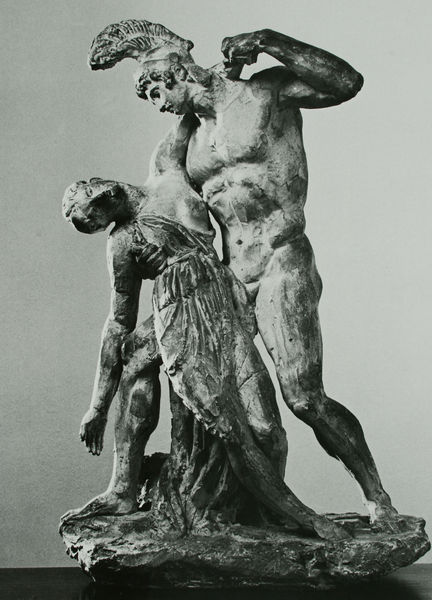
Titel: Achilles und Penthesilea
Künstler: Bertel Thorvaldsen
Standort: Kopenhagen
Institution: Thorvaldsen Museum
Schlagwörter: akt, feder, fuß, gott, gruppe, hand, held, kampf, kopf, kämpfer, körper, mann, nackt, umhang, menschen, mädchen, brust, busen, frau, grau, hut, kleid, köpfe, marmor, männer, schwarz, stützen, gürtel, tuch, bart, arm, arme, falten, halten, mensch, mord, sockel, stehen, stein, tod, tot, tragen, boden, figur, gewand, haare, stehend, stoff, paar, locken, skulptur, statue, beine, federbusch, bein, liebe, umarmung, haltung, fels, figuren, gewalt, krieg, muskeln, socke, bildhauerei, bronze, faltenwurf, kontrapost, plastik, platte, plinthe, oberschenkel, oberkörper, foto, fotografie, photographie, stütze, antike, krank, leblos, schwarzweiß, faust, schlag, soldat, tote, verletzte, stand, helm, hallo, mythologie, sieg, photo, schlaff, antik, griechen, götter, muskel, sparta, spartaner, toga, griechisch, krieger, opfer, basis, helmbusch, guss, ohnmacht, kopfschmuck, mars, herkules, psyche, helfen, rettung, schwach, drohen, adonis, tragend, statur, fra, besiegt, umarmt, thora, schrittstellung, bildhauerkunst, kriege, meißel, hieb, heml, waschbrettbauch, heros, trainiert, ohnmächtig, armm, vensu, grawu, bewustlos